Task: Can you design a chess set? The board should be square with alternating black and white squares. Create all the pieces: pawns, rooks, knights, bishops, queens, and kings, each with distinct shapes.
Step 3584:
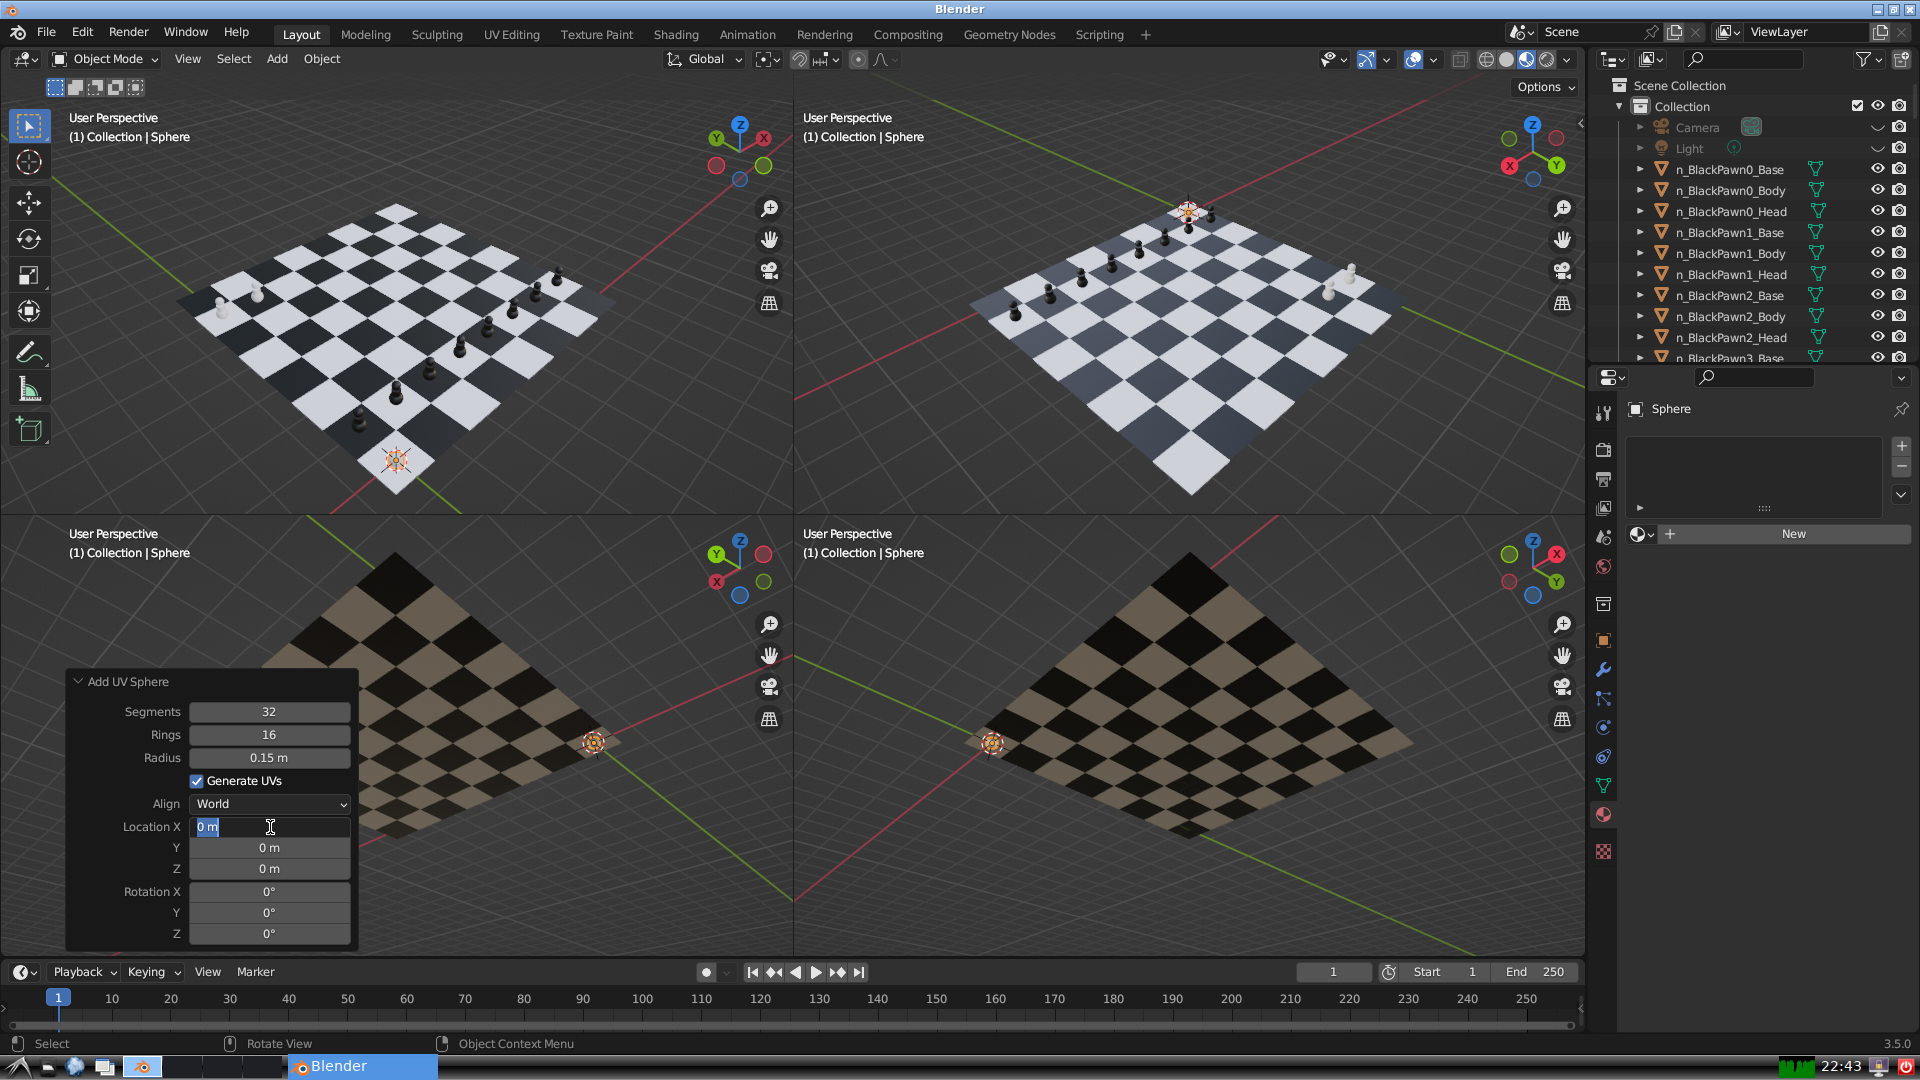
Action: input_text: 2.0